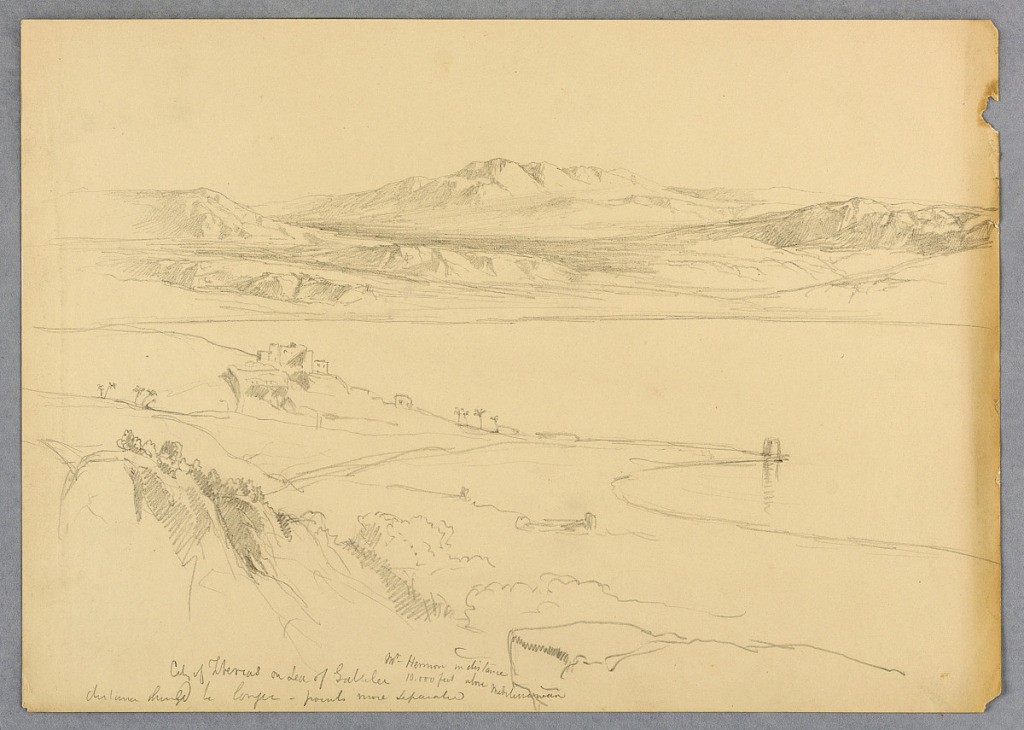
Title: City of Tiberias on Sea of Galilee, Mt. Hermon in Distance
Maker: Daniel Huntington, American, 1816–1906
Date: ca. 1878
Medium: Graphite on paper
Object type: Drawing
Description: Rocks cliffs in foreground. The sea, right and center, with buildings on a low ridge at left and mountains beyond.